Question: im beginner in JavaScript and im building simple JavaScript module
'''
var sky = (function () {
var defaults = {}
var validate = {
argNum: function (arg, num) {
if (arg != num) {
throw new Error('illegal argument count');
};
}
}
return {
event: function (elementName, eventName, functionName) {
validate.argNum(arguments.length, 3);
if (elementName.addEventListener) {
elementName.addEventListener(eventName, functionName, false);
} else {
elementName.attachEvent("on" + eventName, functionName);
}
}
};
})();
'''
and when i call it like that
'''
sky.event("",document,"DOMContentLoaded",function() {
console.log("dom loaded");
});
'''
in error console the error line is

i want show error message in the called function that have 4 arguments not 3 ?
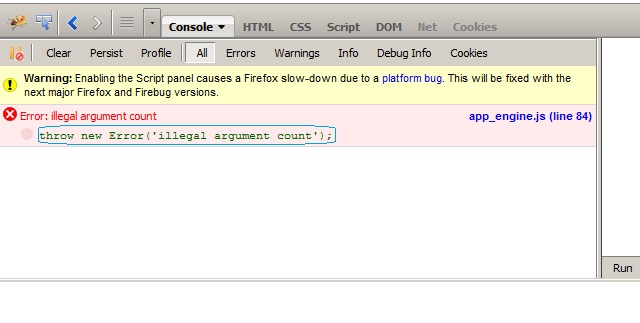
Answer: I think you are passing extra argument '""' for 'event' method
'''
sky.event("",document,"DOMContentLoaded", function(){
----------^
'''
But it should be like this, as your method 'event' definition expects three parameter than four
'''
sky.event(document,"DOMContentLoaded", function(){
'''